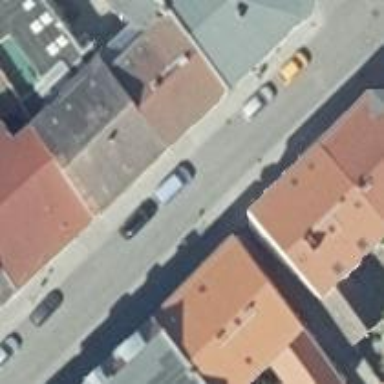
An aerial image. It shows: Residential road with parallel parking on the left lane.